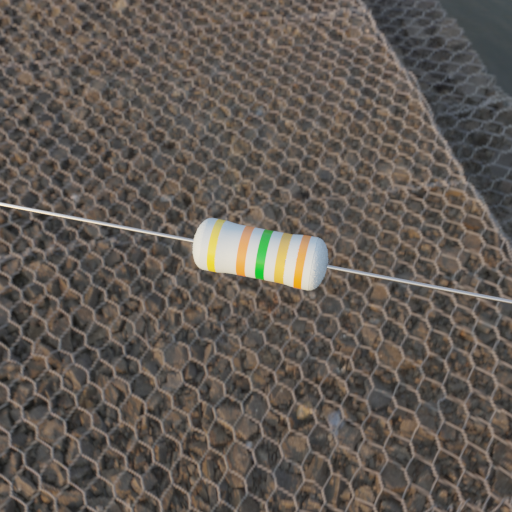
Resistor colour bands (in order): yellow, orange, green, gold, orange